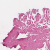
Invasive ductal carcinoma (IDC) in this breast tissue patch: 0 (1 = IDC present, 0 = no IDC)